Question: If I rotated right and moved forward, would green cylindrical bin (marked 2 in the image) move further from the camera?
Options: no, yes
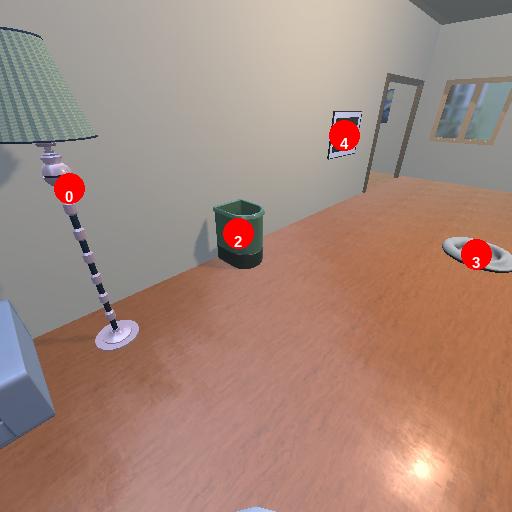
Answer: no